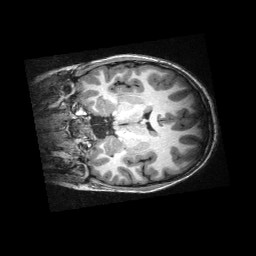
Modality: T1w
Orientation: coronal
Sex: male